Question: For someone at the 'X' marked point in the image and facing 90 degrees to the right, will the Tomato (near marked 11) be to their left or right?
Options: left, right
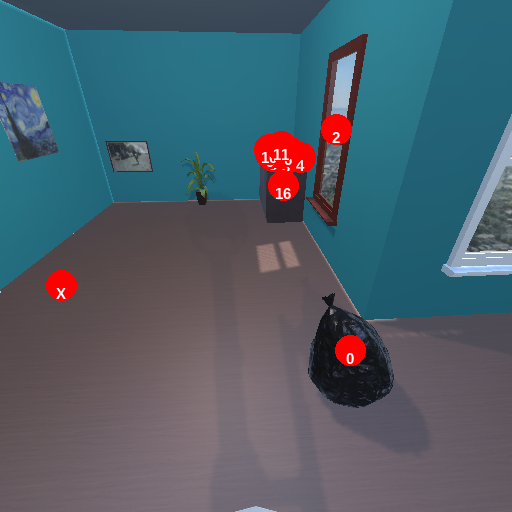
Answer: left